Field crop: maize
Growth stage: 2
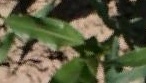
Species: maize